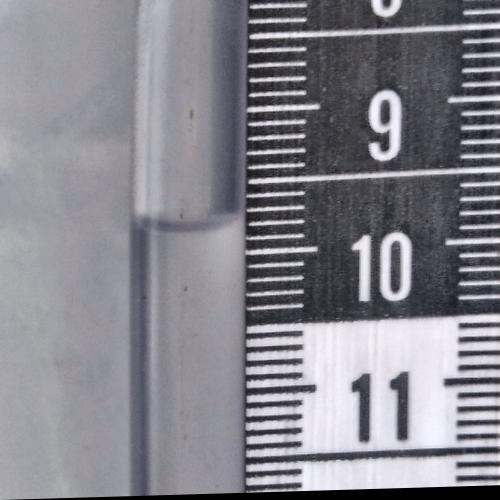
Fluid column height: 9.8 cm